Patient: sex M, age 81
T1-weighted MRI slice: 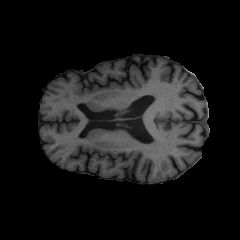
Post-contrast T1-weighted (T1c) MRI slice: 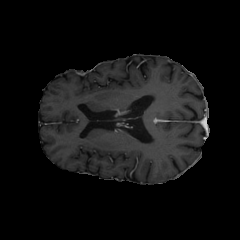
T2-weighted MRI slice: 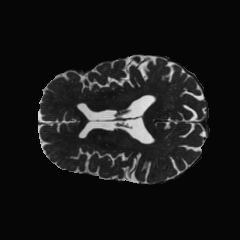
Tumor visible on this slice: no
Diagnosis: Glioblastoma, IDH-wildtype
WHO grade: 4